Field crop: maize
Growth stage: 2
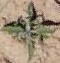
Species: atriplex